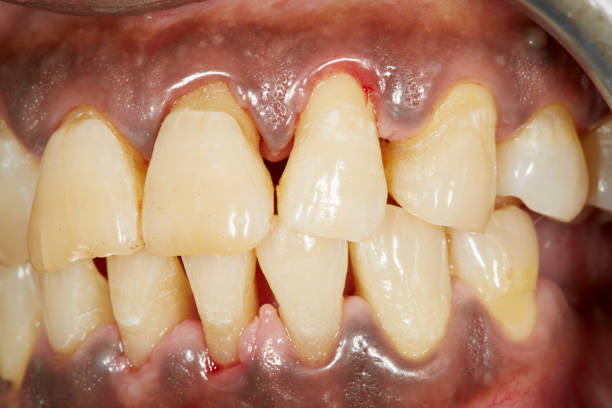
Condition: Gingivitis